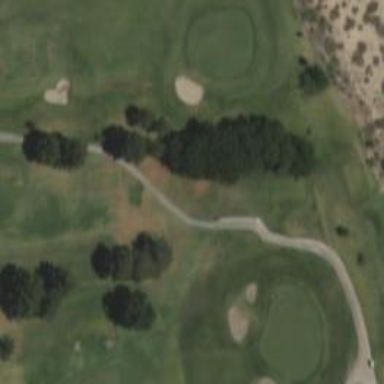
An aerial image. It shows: Golf hole.